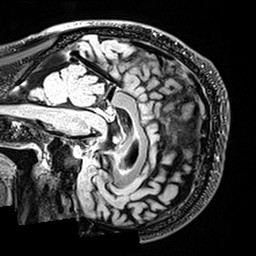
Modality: T2w
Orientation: sagittal
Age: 35
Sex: male
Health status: healthy
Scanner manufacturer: siemens
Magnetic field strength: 3 T
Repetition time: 5 s
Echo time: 0.397 s